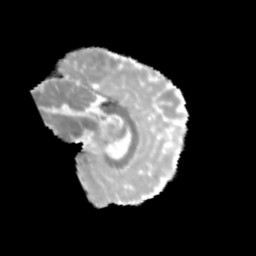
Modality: MD
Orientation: sagittal
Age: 11
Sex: male
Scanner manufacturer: siemens
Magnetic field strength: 3 T
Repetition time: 3.8 s
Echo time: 0.07 s